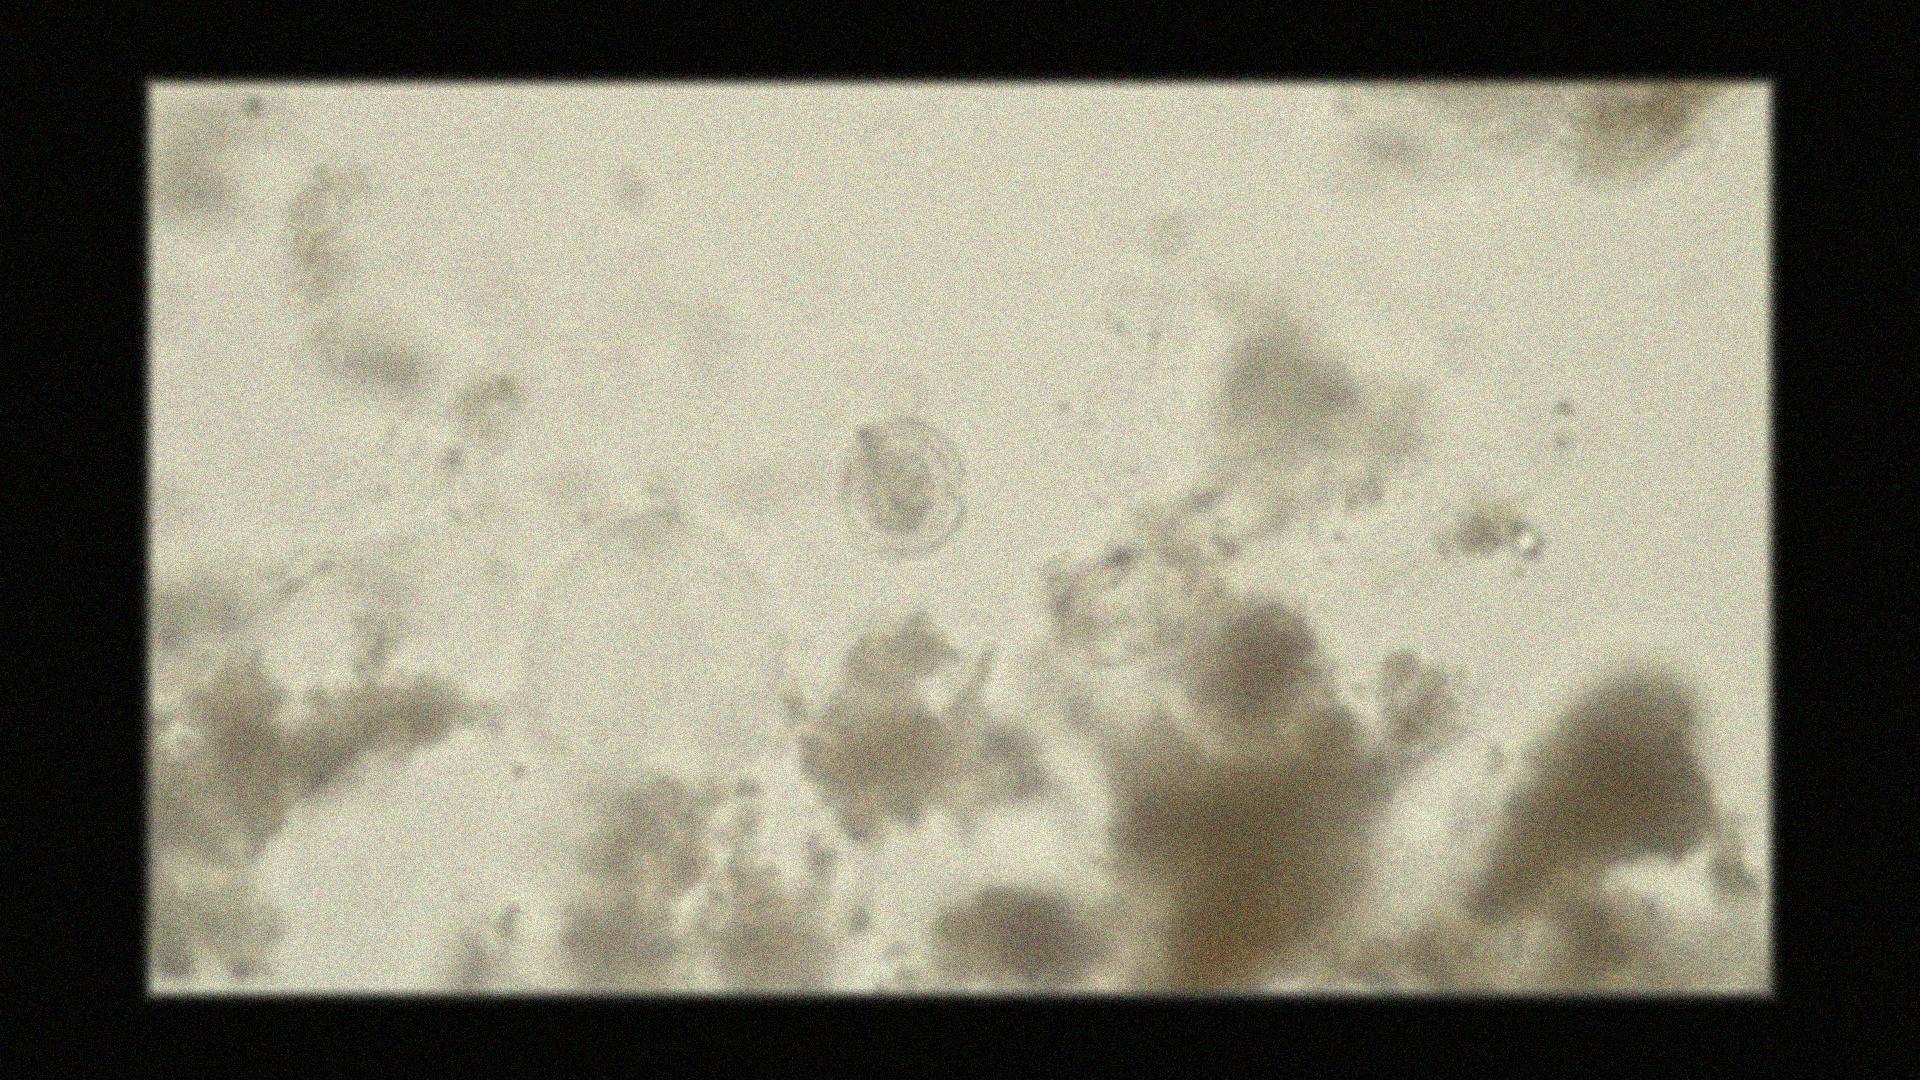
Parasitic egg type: Hymenolepis nana